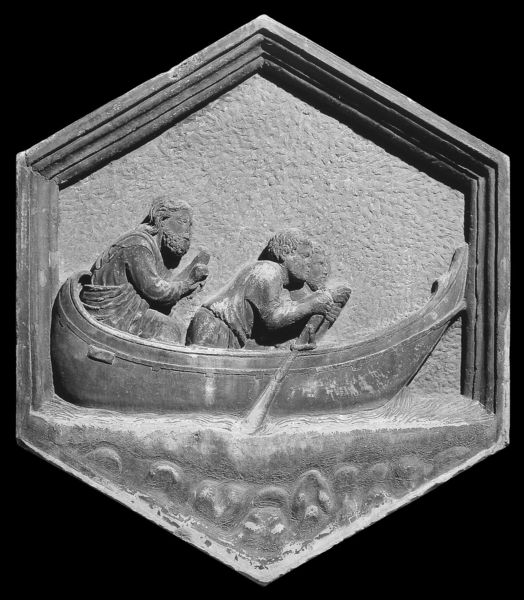
Titel: Reliefs vom Campanile des Domes in Florenz
Künstler: Andrea Pisano
Institution: Florenz, Museo dell’Opera del Duomo
Schlagwörter: mann, meer, schatten, umhang, wasser, weiß, see, frau, grau, haar, licht, männer, profil, schwarz, bart, falten, rahmen, stein, gewässer, haare, drei, boot, kahn, paddel, ruder, skulptur, relief, schiff, wellen, man, tafel, ruderer, rudern, faltenwurf, platte, schwarzweiß, beten, gebet, seefahrt, christus, jesus, florenz, petrus, sechseck, kassette, hochrelief, hexagon, pisano, schwarzweiß#